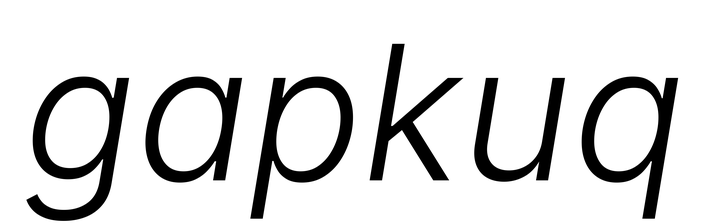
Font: Inter-Italic_Light_Italic